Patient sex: M
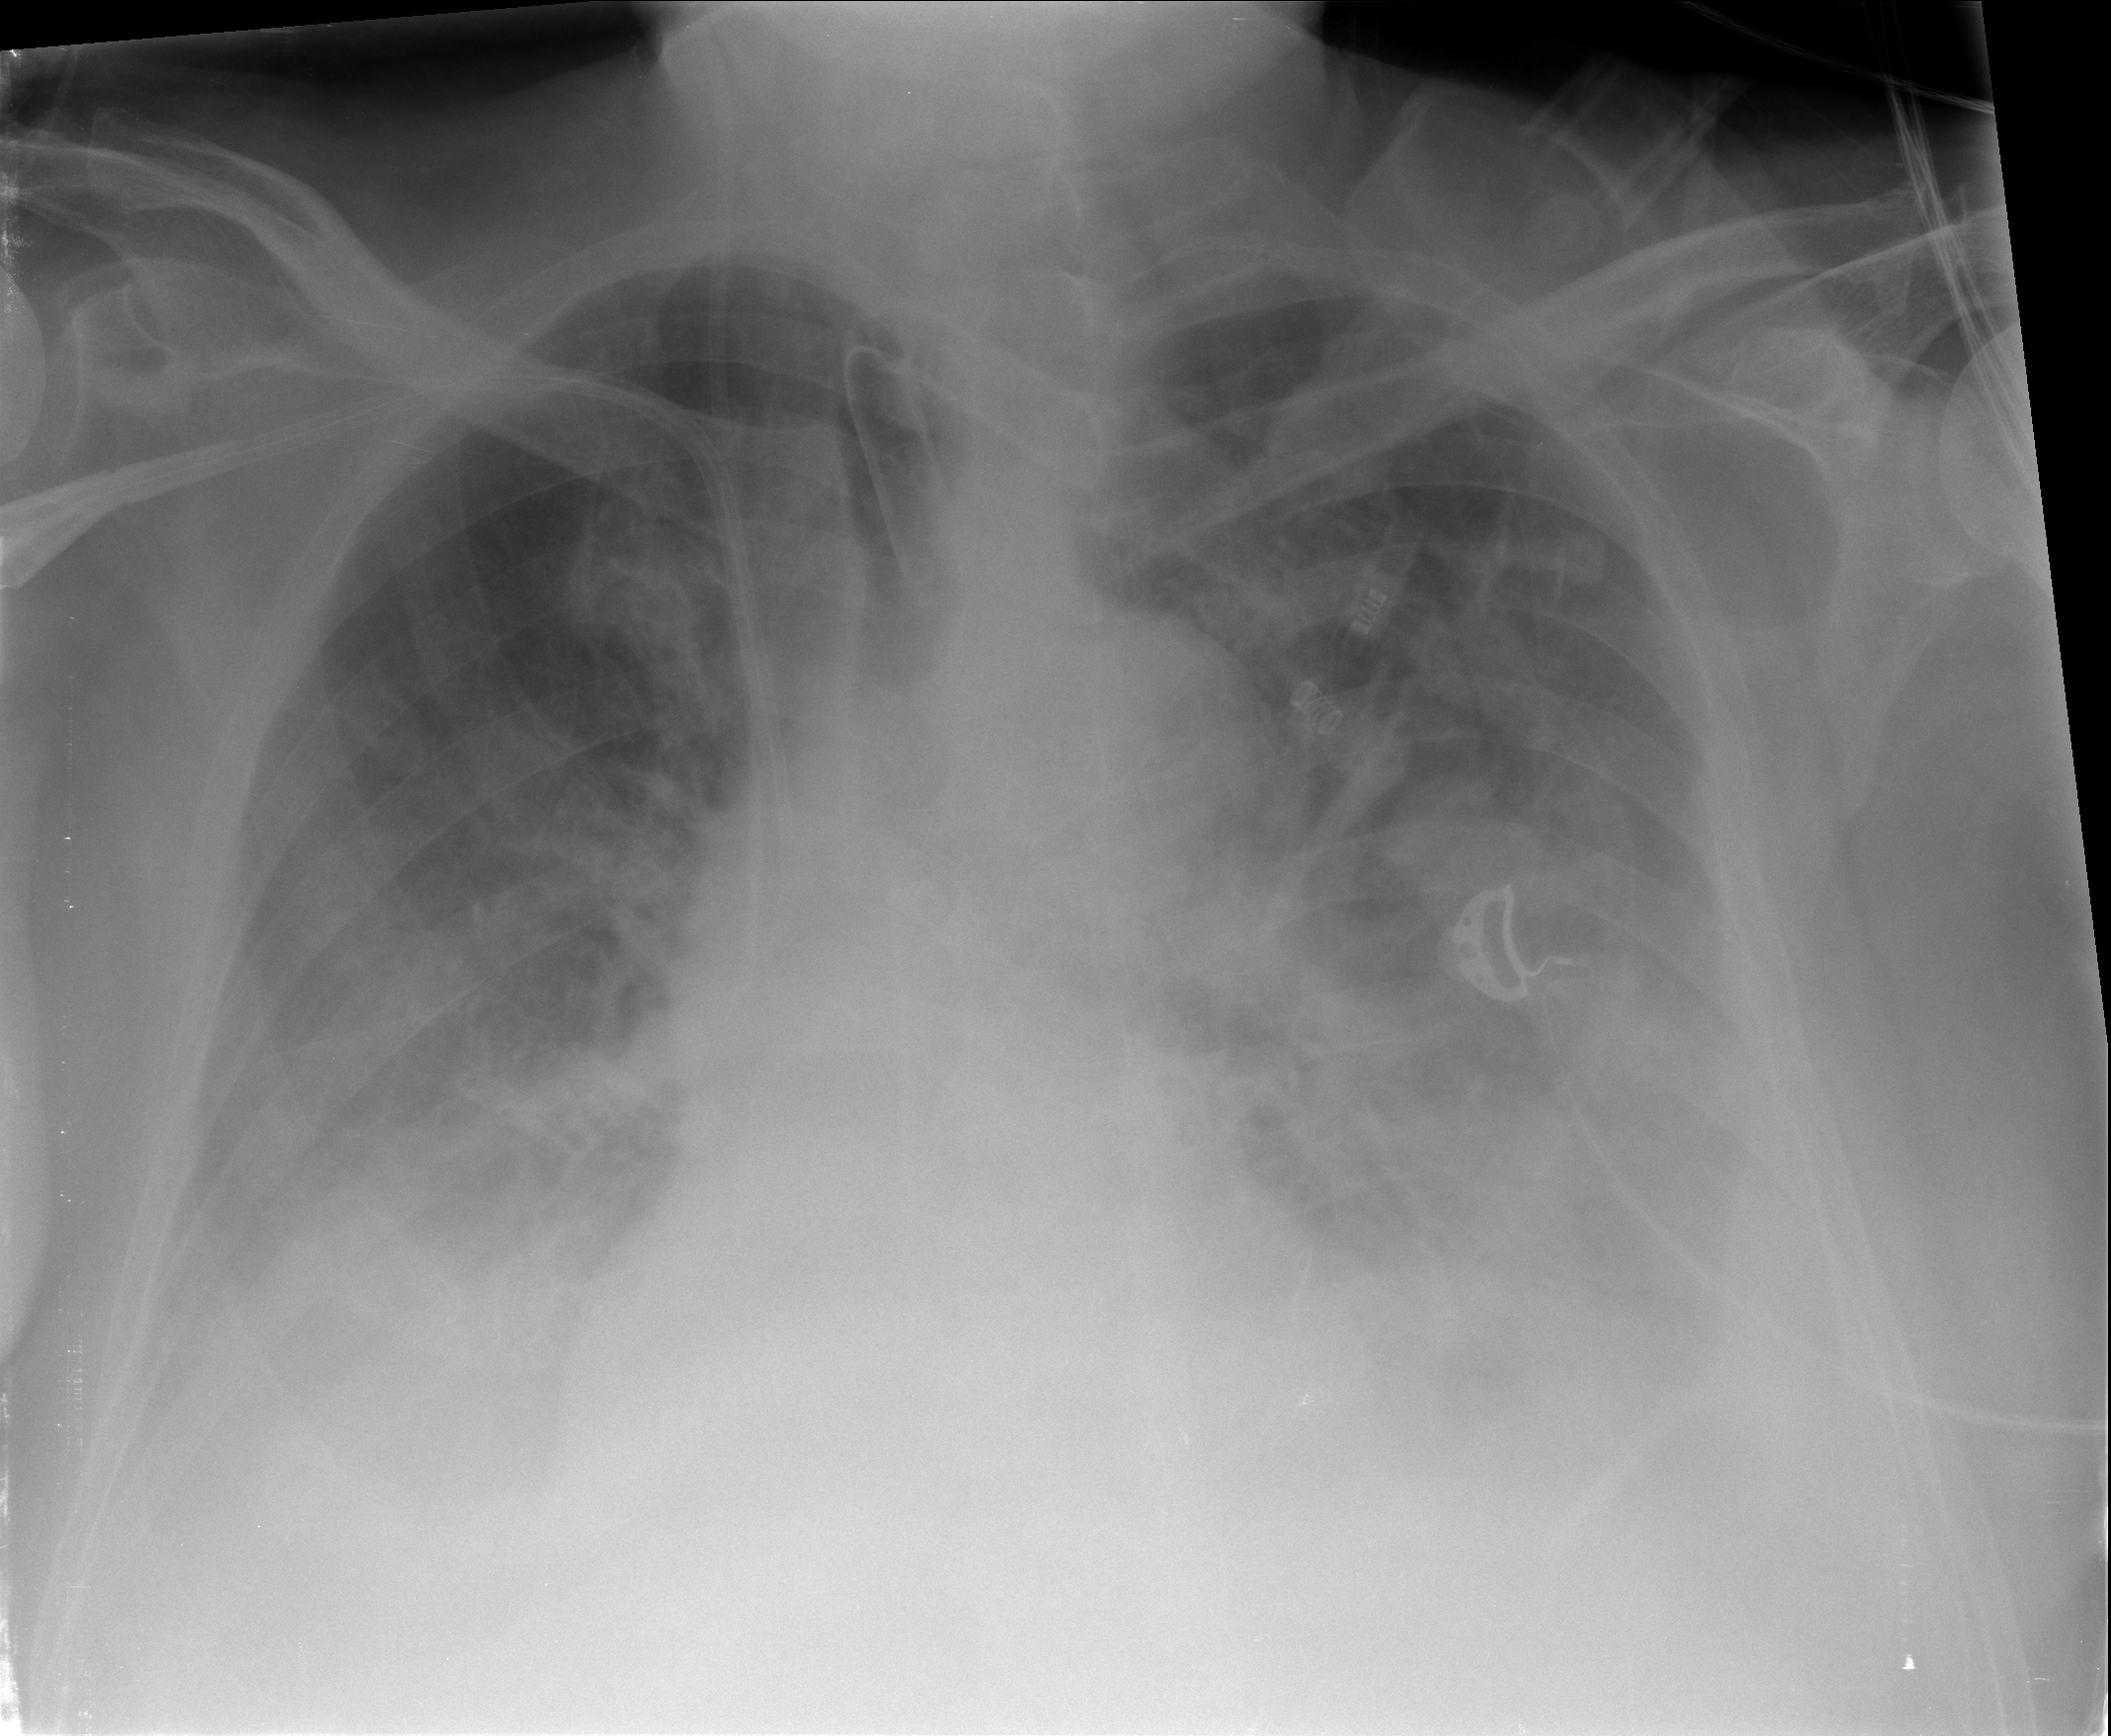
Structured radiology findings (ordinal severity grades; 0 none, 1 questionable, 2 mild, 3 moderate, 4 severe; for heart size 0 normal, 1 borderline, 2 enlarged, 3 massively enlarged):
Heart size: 1
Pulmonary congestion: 3
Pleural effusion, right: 3
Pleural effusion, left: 3
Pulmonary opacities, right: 3
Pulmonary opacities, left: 3
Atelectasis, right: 3
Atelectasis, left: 3